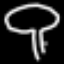
Label: mushroom